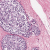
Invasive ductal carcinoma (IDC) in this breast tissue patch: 0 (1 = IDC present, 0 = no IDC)